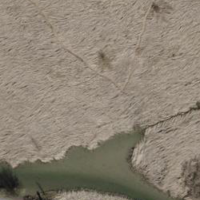
EUNIS habitat code: 21
Species observed at this site:
Tachybaptus ruficollis
Certhia brachydactyla
Numenius arquata
Corvus corone
Podiceps cristatus
Turdus philomelos
Fulica atra
Anas crecca
Alcedo atthis
Turdus viscivorus
Aegithalos caudatus
Sylvia atricapilla
Chroicocephalus ridibundus
Phylloscopus collybita
Larus michahellis
Gallinula chloropus
Cygnus olor
Ardea alba
Erithacus rubecula
Pica pica
Columba livia
Saxicola rubicola
Anas acuta
Motacilla cinerea
Cyanistes caeruleus
Anas platyrhynchos
Sturnus vulgaris
Aythya fuligula
Passer domesticus
Fringilla coelebs
Tadorna tadorna
Coloeus monedula
Passer montanus
Columba palumbus
Turdus merula
Phalacrocorax carbo
Spatula clypeata
Mareca strepera
Egretta garzetta
Parus major
Mergus merganser
Milvus migrans
Turdus pilaris
Larus argentatus
Milvus milvus